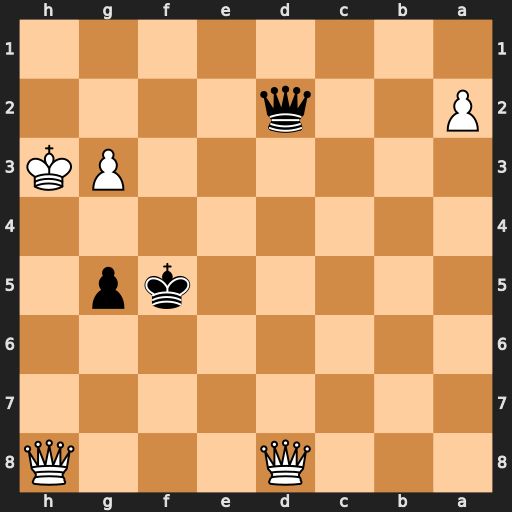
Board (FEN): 3Q3Q/8/8/5kp1/8/6PK/P2q4/8
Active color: b
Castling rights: -
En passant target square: -
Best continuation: g4+ Kh4 Qh2#